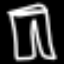
Label: pants